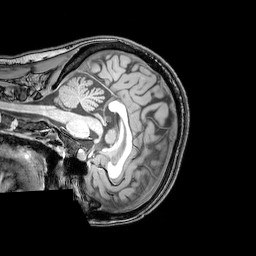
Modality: T1w
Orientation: sagittal
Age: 24
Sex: female
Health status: healthy
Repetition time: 0.081 s
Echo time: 0.037 s